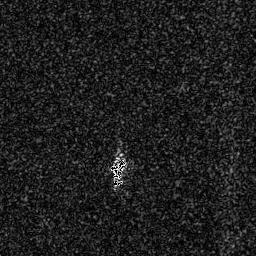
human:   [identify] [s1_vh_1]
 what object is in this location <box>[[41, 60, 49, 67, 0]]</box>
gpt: <ref>1 small ship at the center</ref>